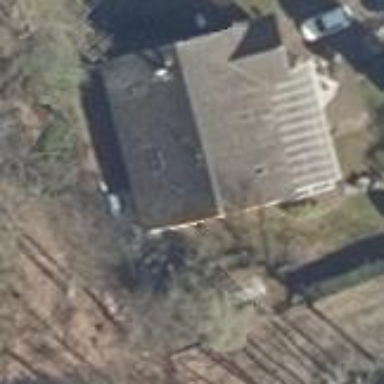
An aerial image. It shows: Simple house.